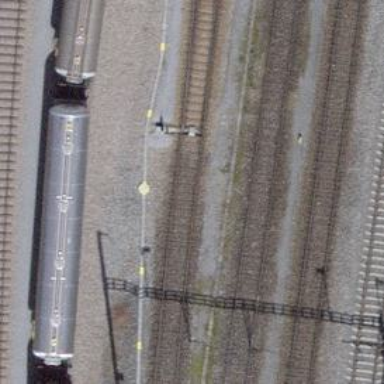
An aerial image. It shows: Railway switch.